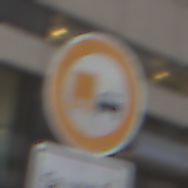
Verkehrszeichen: UeberholverbotKraftfahrzeuge
Zusatzzeichen unten: ZeitangabenMitBeschraenkungAufWochentage8
Umgebung: Outdoor, Urban
Tageszeit: Midday
Wetter: Overcast
Licht: Natural
Jahreszeit: NotSpecified
Kontrast: LowContrast